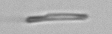
Label: fiber